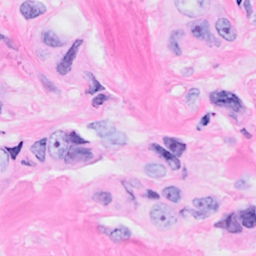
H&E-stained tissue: Breast